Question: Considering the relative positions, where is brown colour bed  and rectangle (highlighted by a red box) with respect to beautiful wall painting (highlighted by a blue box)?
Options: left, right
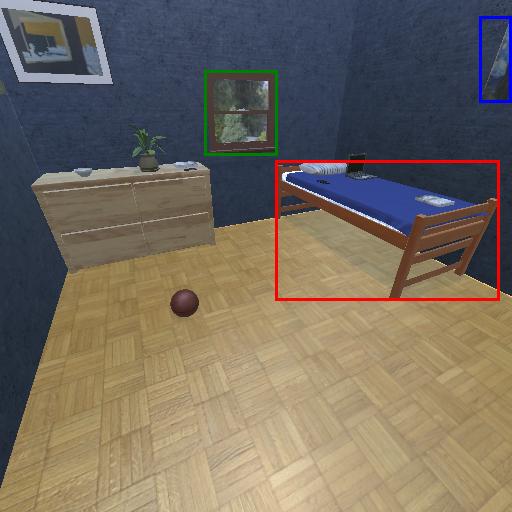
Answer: left